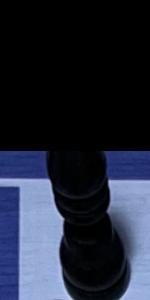
Label: Bishop_Black